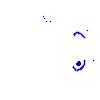
Particle: electron